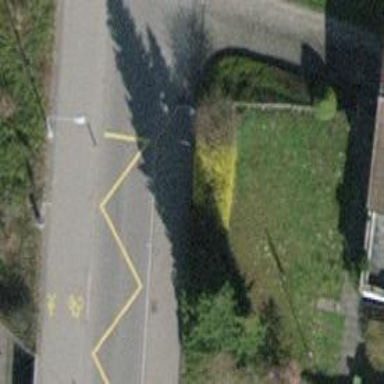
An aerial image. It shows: Sidewalk along the footway.